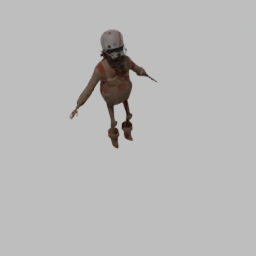
Label: people